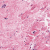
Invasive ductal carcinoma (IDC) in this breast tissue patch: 0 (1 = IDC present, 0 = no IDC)